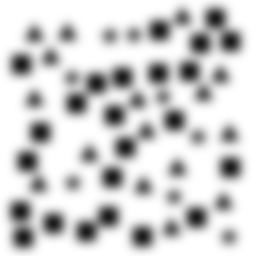
Squares: 24
Triangles: 16
Stars: 8
Total shapes: 48